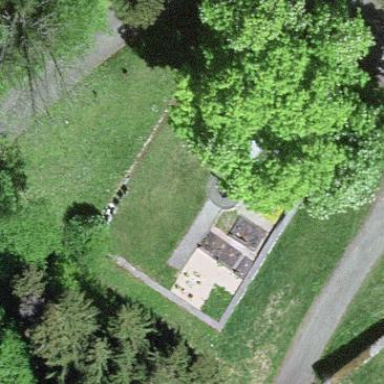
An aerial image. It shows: Cemetery.